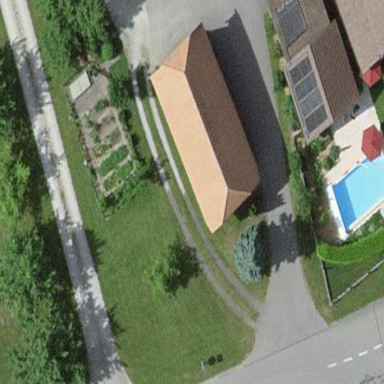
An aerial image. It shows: Rural barn.